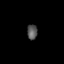
Tissue: lung
Cell type: Epithelial cells
Senescence score: 0.1603
Nuclear area (px): 151
Mean DAPI intensity: 85.967